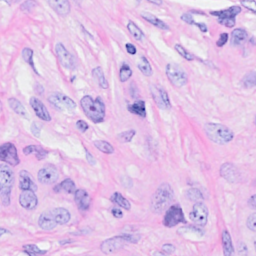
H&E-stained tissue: Breast